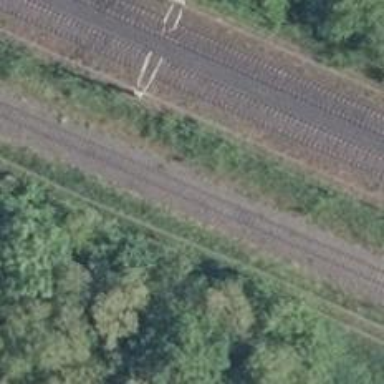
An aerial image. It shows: Railway milestone.